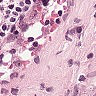
Metastatic tissue present: no